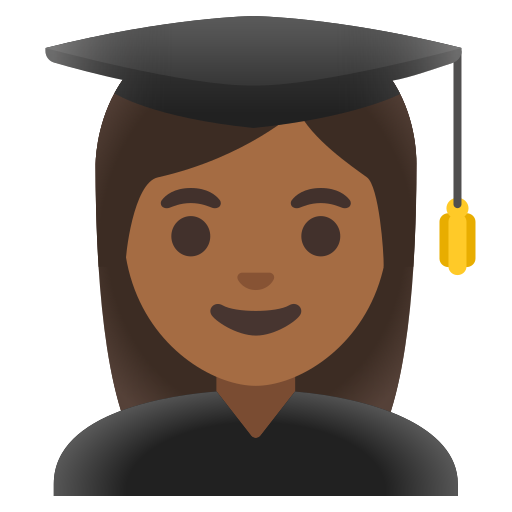
Emoji: 👩🏾‍🎓